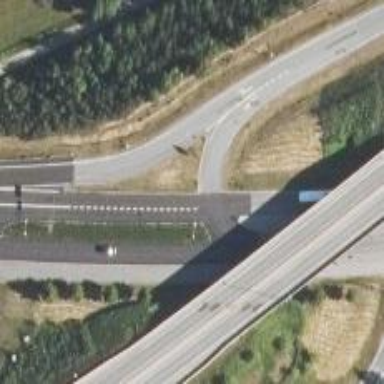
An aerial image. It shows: Trunk link highway.